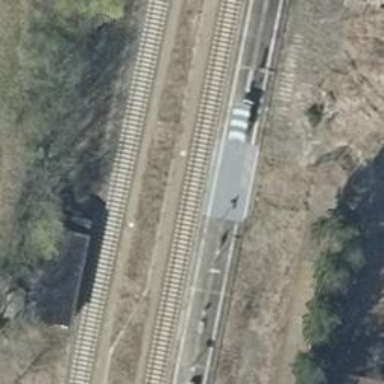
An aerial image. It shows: Asphalt platform for public transport and railway services.